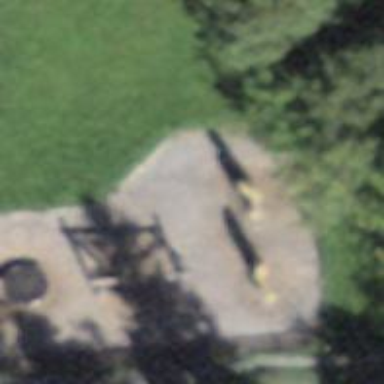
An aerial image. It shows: Climbing wall in the playground.